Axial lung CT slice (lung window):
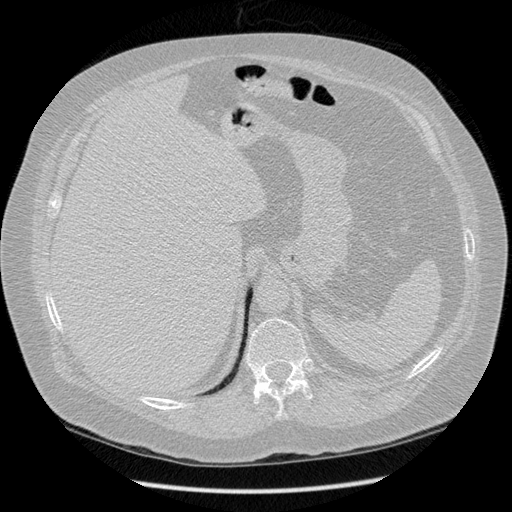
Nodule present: no